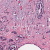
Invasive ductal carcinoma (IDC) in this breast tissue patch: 0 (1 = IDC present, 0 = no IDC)